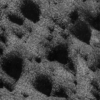
Label: not_dusty